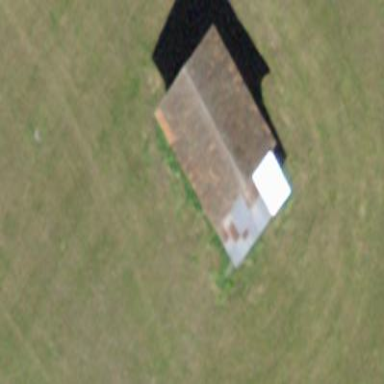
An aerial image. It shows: Building with tiled roof.